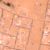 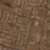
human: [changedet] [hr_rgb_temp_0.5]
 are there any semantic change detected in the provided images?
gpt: A lot of buildings have been created in the residential area.